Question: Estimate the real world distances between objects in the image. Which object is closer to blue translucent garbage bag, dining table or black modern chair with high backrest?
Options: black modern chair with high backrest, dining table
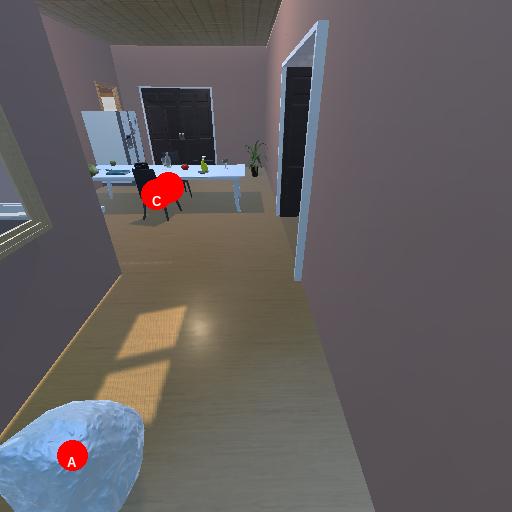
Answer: black modern chair with high backrest